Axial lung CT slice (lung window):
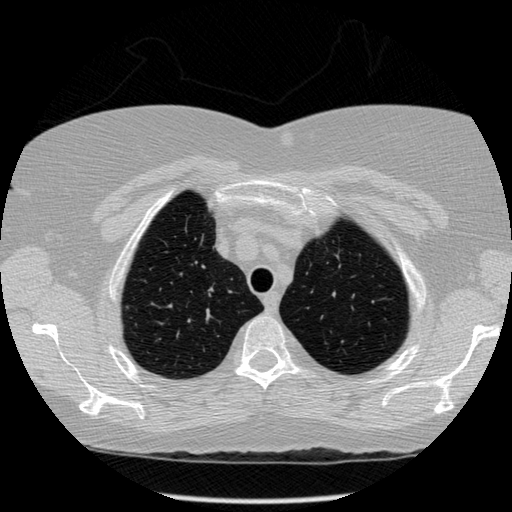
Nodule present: no